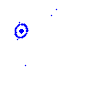
Particle: pion